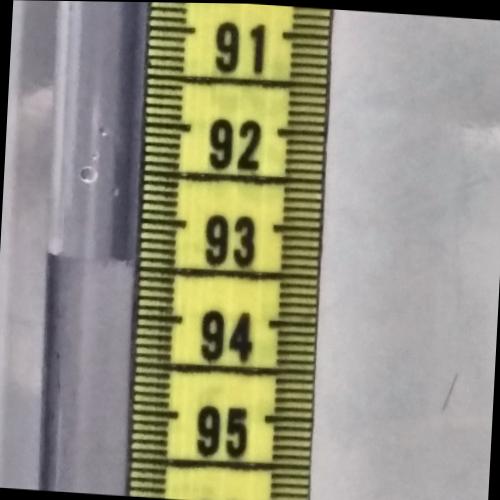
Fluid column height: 93.4 cm